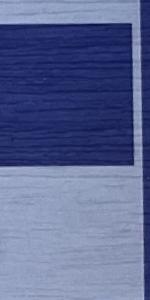
Label: Empty